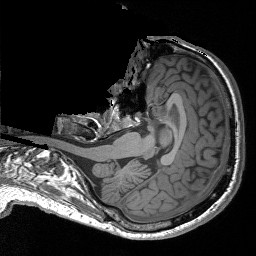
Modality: T1w
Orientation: axial